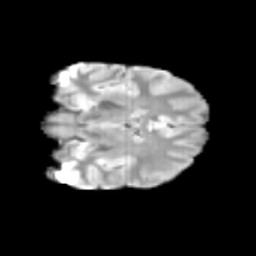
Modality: T2w
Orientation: coronal
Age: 12
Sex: female
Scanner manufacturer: siemens
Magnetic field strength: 3 T
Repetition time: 3.8 s
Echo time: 0.07 s